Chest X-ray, PA view. Patient: 19 years old, sex F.
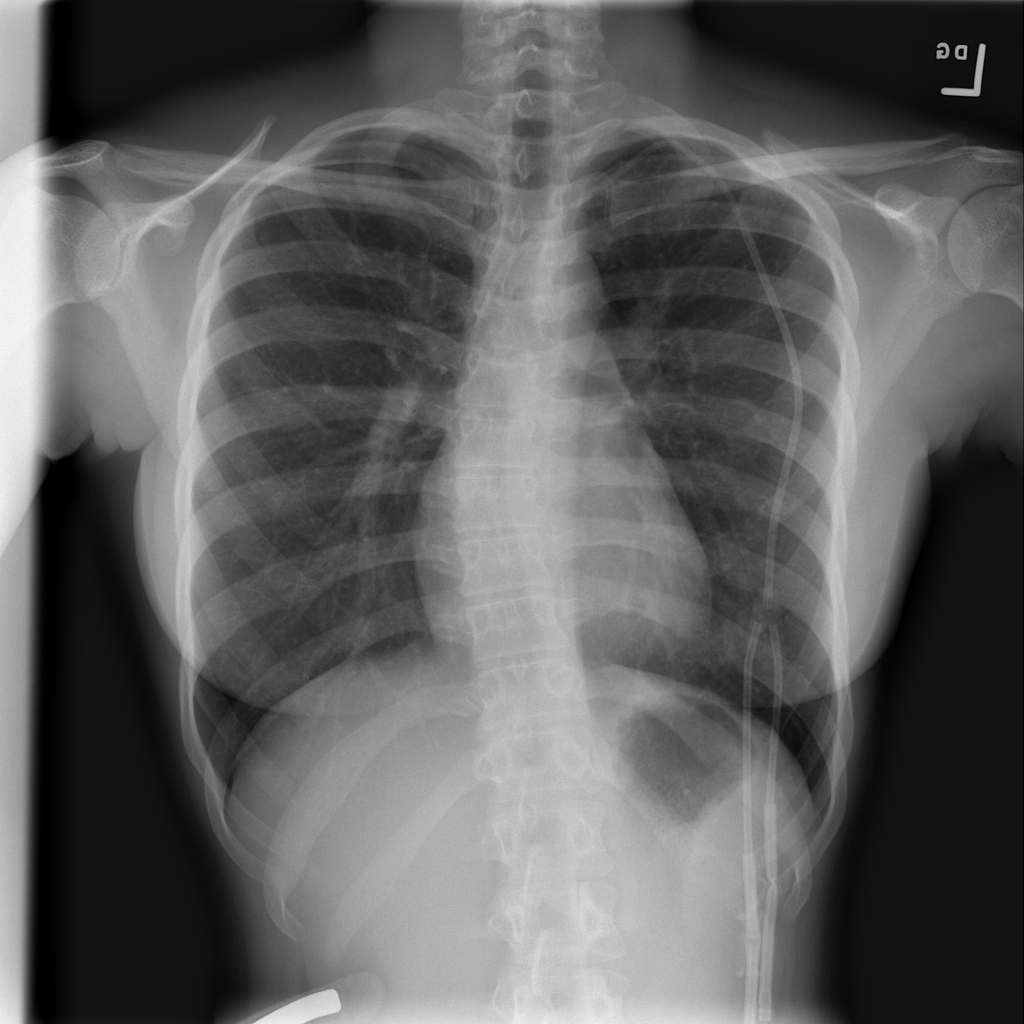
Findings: Nodule